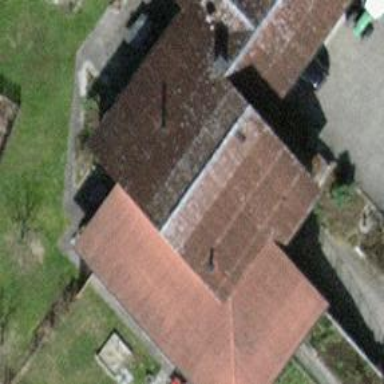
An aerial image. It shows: Farm building with gabled roof.